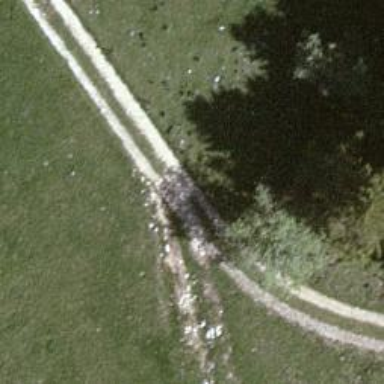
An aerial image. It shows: Gravel track with grade 2 tracktype.